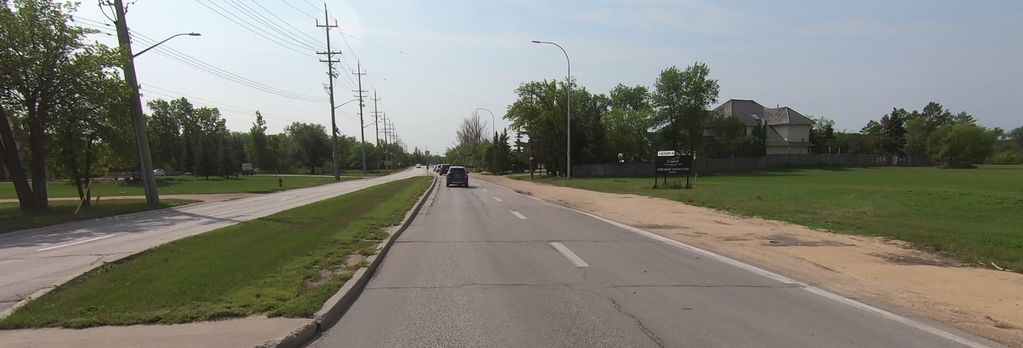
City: winnipeg